Interaction volume radius: 5 \u00c5
Interaction volume height: 20 \u00c5
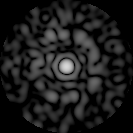
Disorder parameter: 0.8188